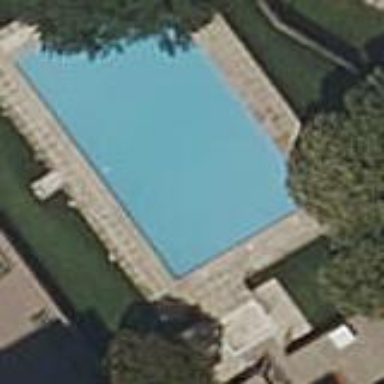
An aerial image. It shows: Swimming pool located in leisure land.